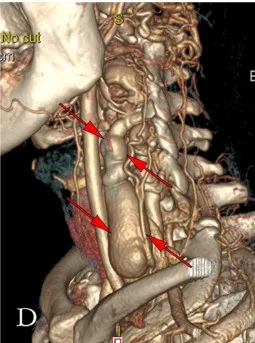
Figures of preoperative three-dimensional computerized tomography. Three-dimensional reconstruction of the left neck.
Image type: radiology (ct)